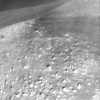
Label: not_dusty